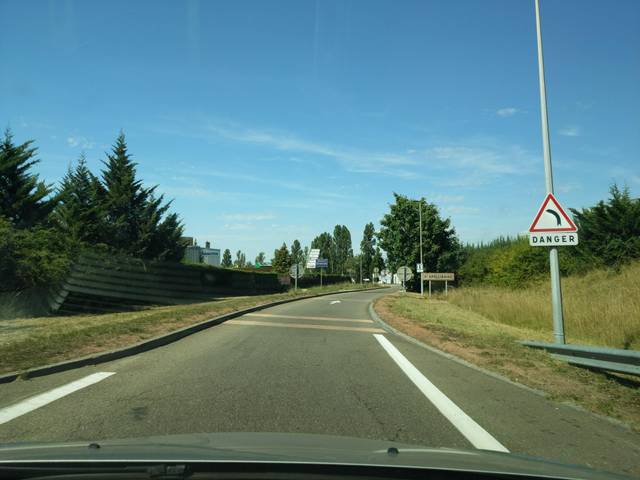
Region: France
Coordinates: 47.337, 5.072